Field crop: tomato
Growth stage: 1
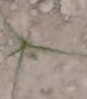
Species: cyperus